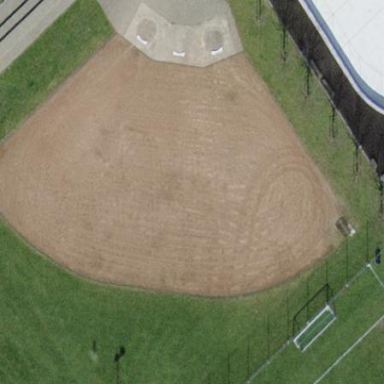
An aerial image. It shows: Shotput pitch for sports and leisure.